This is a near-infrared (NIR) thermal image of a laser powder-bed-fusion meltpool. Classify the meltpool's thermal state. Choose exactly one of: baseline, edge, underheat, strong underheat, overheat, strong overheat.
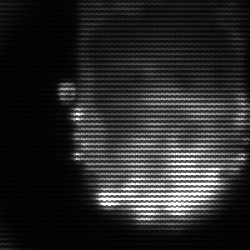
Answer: baseline